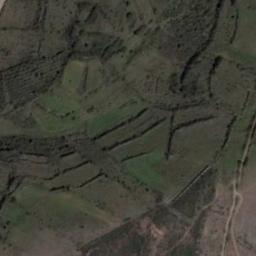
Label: terrace